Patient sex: F
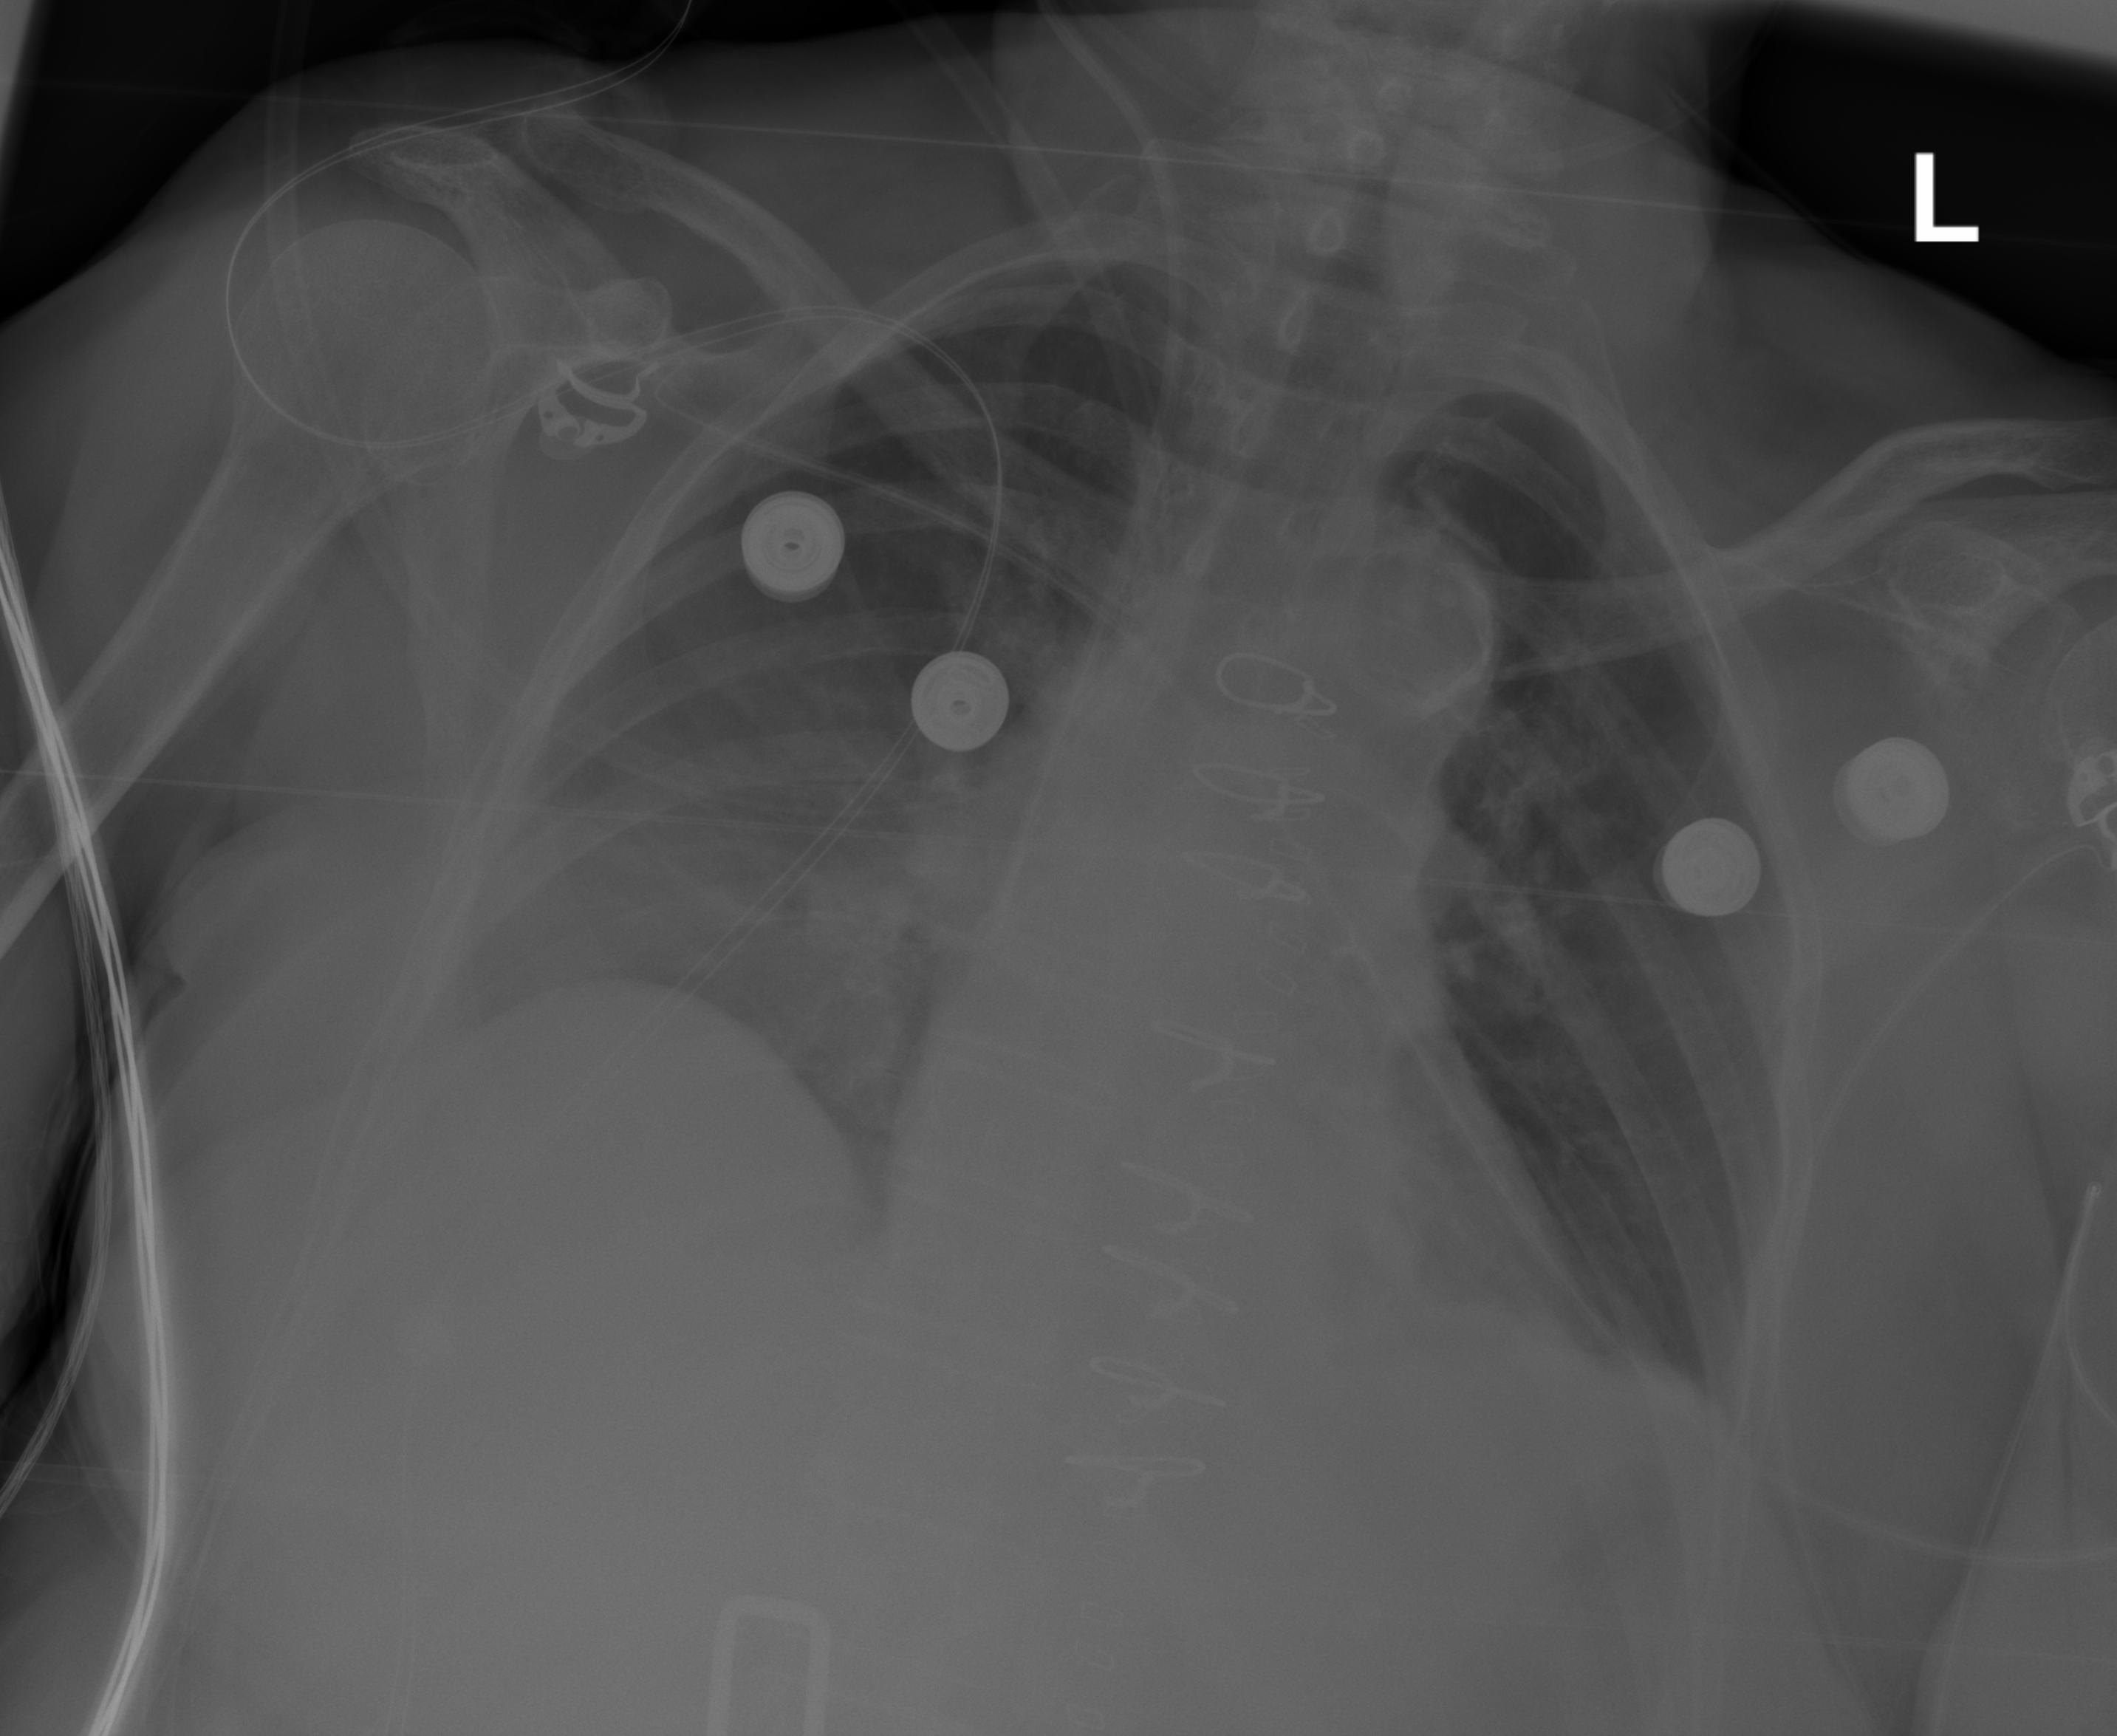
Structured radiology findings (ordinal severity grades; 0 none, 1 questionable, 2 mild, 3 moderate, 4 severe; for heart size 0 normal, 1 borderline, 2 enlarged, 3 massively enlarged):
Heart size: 0
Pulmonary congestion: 0
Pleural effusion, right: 2
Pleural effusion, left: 2
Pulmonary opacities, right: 0
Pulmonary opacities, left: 0
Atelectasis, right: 2
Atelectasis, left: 2